Question: This page is supposed to show the selected policy number/plan details. Like the different components such. But it varies based on the policy number. Some can have 1 or some may have more than that. I managed to get the plan/component to work based on the number of component per policy number. But my funds invested header and component header cant display the value according to the policy number.
Display problem:
I tried doing the fund invested value but my component header will be gone. If not will be my component value will be place together with the funds invested header. What wrong with it ?
'''
Sub LinkName()
Dim i As Long, k As Long, b As Long, c As Long, f As Long 'For loop variable
Dim ShtUsedRange, ShtUsedRangeCol
Dim rw As Variant
Dim policynum As Variant
Dim lookup_range As Range
Dim box As Variant
Dim counter As Long, DetailsCounter As Long, FundInfoCounter As Long, FundAllocationCounter As Long
Dim a As Long, d As Long, e As Long, p As Long, m As Long
ShtUsedRange = ActiveSheet.UsedRange.Rows.Count
'Count the used rows in the Activesheet
ShtUsedRangeCol = ActiveSheet.UsedRange.Columns.Count
'Count the used Column in the Activesheet
rw = ActiveCell.Row
'Row number of the Selected Cell
policynum = ActiveSheet.Cells(rw, 3).Value
'policynum of the row selected
Set lookup_range = ThisWorkbook.Sheets("PolicyComponents").Range("c4:iv30000")
'set the range of the Policy details to search from
box = Application.VLookup(policynum, lookup_range, 1, False)
'to match the policy num to the policy details
counter = ThisWorkbook.Sheets("PolicyComponents").UsedRange.Rows.Count
'MsgBox counter
k = 16
Do While (ThisWorkbook.Sheets("Policy Viewer").Range("B" & k) <> "")
ThisWorkbook.Sheets("Policy Viewer").Rows(k & ":" & k).Delete
Loop
'delete the previous set of components
a = 16 'Start of Plan/Component
d = 21 'Start of Funds Invested
'Based On PolicyComponents Table
For i = 4 To counter Step 1
If ThisWorkbook.Sheets("PolicyComponents").Cells(i, 3).Value = box Then
ThisWorkbook.Sheets("Policy Viewer").Cells(a, 2).Value = ThisWorkbook.Sheets("PolicyComponents").Cells(i, 4).Value
'Policy Components
ThisWorkbook.Sheets("Policy Viewer").Cells(a, 3).Value = ThisWorkbook.Sheets("PolicyComponents").Cells(i, 5).Value
'Status
ThisWorkbook.Sheets("Policy Viewer").Cells(a, 4).Value = ThisWorkbook.Sheets("PolicyComponents").Cells(i, 6).Value
'Life Assured
ThisWorkbook.Sheets("Policy Viewer").Cells(a, 5).Value = ThisWorkbook.Sheets("PolicyComponents").Cells(i, 7).Value
'Benefit Amt/ Sum Assured
ThisWorkbook.Sheets("Policy Viewer").Cells(a, 6).Value = ThisWorkbook.Sheets("PolicyComponents").Cells(i, 8).Value
'Premium
ThisWorkbook.Sheets("Policy Viewer").Cells(a, 7).Value = ThisWorkbook.Sheets("PolicyComponents").Cells(i, 9).Value
'Single Premium
ThisWorkbook.Sheets("Policy Viewer").Cells(a, 8).Value = ThisWorkbook.Sheets("PolicyComponents").Cells(i, 10).Value
'Premium Cessation Date
ThisWorkbook.Sheets("Policy Viewer").Cells(a, 9).Value = ThisWorkbook.Sheets("PolicyComponents").Cells(i, 11).Value
'Risk Commencement Date
ThisWorkbook.Sheets("Policy Viewer").Cells(a, 10).Value = ThisWorkbook.Sheets("PolicyComponents").Cells(i, 12).Value
'Risk Cessation Date
ThisWorkbook.Sheets("Policy Viewer").Cells(a, 11).Value = ThisWorkbook.Sheets("PolicyComponents").Cells(i, 13).Value
'Est. Total Paid
ThisWorkbook.Sheets("Policy Viewer").Rows(a + 1 & ":" & a + 1).Insert
'insert blank lines
a = a + 1
End If
Next i
'End of Plan/Component Table
'For Policy Details
DetailsCounter = ThisWorkbook.Sheets("PolicyDetails").UsedRange.Rows.Count
For b = 4 To DetailsCounter Step 1
If ThisWorkbook.Sheets("PolicyDetails").Cells(b, 3).Value = box Then
'POLICY VIEWER
ThisWorkbook.Sheets("Policy Viewer").Cells(2, 3).Value = ThisWorkbook.Sheets("PolicyDetails").Cells(b, 1).Value
'Policy Owner Name
ThisWorkbook.Sheets("Policy Viewer").Cells(3, 3).Value = ThisWorkbook.Sheets("PolicyDetails").Cells(b, 2).Value
'Plan Type
ThisWorkbook.Sheets("Policy Viewer").Cells(4, 3).Value = ThisWorkbook.Sheets("PolicyDetails").Cells(b, 3).Value
'Policy Num***
ThisWorkbook.Sheets("Policy Viewer").Cells(5, 3).Value = ThisWorkbook.Sheets("PolicyDetails").Cells(b, 4).Value
'Policy Status
ThisWorkbook.Sheets("Policy Viewer").Cells(6, 3).Value = ThisWorkbook.Sheets("PolicyDetails").Cells(b, 5).Value
'Payment Method
ThisWorkbook.Sheets("Policy Viewer").Cells(7, 3).Value = ThisWorkbook.Sheets("PolicyDetails").Cells(b, 6).Value
'Paid-To-Date
ThisWorkbook.Sheets("Policy Viewer").Cells(8, 3).Value = ThisWorkbook.Sheets("PolicyDetails").Cells(b, 7).Value
'Frequency
ThisWorkbook.Sheets("Policy Viewer").Cells(9, 3).Value = ThisWorkbook.Sheets("PolicyDetails").Cells(b, 8).Value
'Premium $
ThisWorkbook.Sheets("Policy Viewer").Cells(10, 3).Value = ThisWorkbook.Sheets("PolicyDetails").Cells(b, 9).Value
'Amt In Suspense
ThisWorkbook.Sheets("Policy Viewer").Cells(11, 3).Value = ThisWorkbook.Sheets("PolicyDetails").Cells(b, 16).Value
'Servicing Agent
ThisWorkbook.Sheets("Policy Viewer").Cells(7, 9).Value = ThisWorkbook.Sheets("PolicyDetails").Cells(b, 10).Value
'Life Assured
ThisWorkbook.Sheets("Policy Viewer").Cells(8, 9).Value = ThisWorkbook.Sheets("PolicyDetails").Cells(b, 11).Value
'Joint Life Assured
ThisWorkbook.Sheets("Policy Viewer").Cells(9, 9).Value = ThisWorkbook.Sheets("PolicyDetails").Cells(b, 12).Value
'2nd Joint Life Assured
ThisWorkbook.Sheets("Policy Viewer").Cells(10, 9).Value = ThisWorkbook.Sheets("PolicyDetails").Cells(b, 13).Value
'Joint PolicyOwner
ThisWorkbook.Sheets("Policy Viewer").Cells(11, 9).Value = ThisWorkbook.Sheets("PolicyDetails").Cells(b, 14).Value
'Assignees
ThisWorkbook.Sheets("Policy Viewer").Cells(12, 9).Value = ThisWorkbook.Sheets("PolicyDetails").Cells(b, 15).Value
'Trustees
ThisWorkbook.Sheets("Policy Viewer").Cells(2, 9).Value = ThisWorkbook.Sheets("PolicyValues").Cells(b, 4).Value
'Est ILP Surrender Value
ThisWorkbook.Sheets("Policy Viewer").Cells(3, 9).Value = ThisWorkbook.Sheets("PolicyValues").Cells(b, 5).Value
'Gross Surrender Value
ThisWorkbook.Sheets("Policy Viewer").Cells(4, 9).Value = ThisWorkbook.Sheets("PolicyValues").Cells(b, 6).Value
'Gross Cash Bonus
ThisWorkbook.Sheets("Policy Viewer").Cells(5, 9).Value = ThisWorkbook.Sheets("PolicyValues").Cells(b, 7).Value
'Total Cashback
ThisWorkbook.Sheets("Policy Viewer").Cells(6, 9).Value = ThisWorkbook.Sheets("PolicyValues").Cells(b, 8).Value
'Est Total Paid
End If
Next b
'End of Policy Details (B2:I12)
=====================================================================
xxxxxxxxxxxxxxxxxxxxxI think problem lies herexxxxxxxxxxxxxxxxxxxxxxx
=====================================================================
p = 21
'For Funds Invested table
Do While (ThisWorkbook.Sheets("Policy Viewer").Range("B" & p) <> "")
ThisWorkbook.Sheets("Policy Viewer").Rows(p & ":" & p).Delete
Loop
FundInfoCounter = ThisWorkbook.Sheets("Fund Information").UsedRange.Rows.Count
For c = 4 To FundInfoCounter Step 1
If ThisWorkbook.Sheets("Fund Information").Cells(c, 3).Value = box Then
ThisWorkbook.Sheets("Policy Viewer").Cells(d, 2).Value = ThisWorkbook.Sheets("Fund Information").Cells(c, 4).Value
'Funds Invested
ThisWorkbook.Sheets("Policy Viewer").Cells(d, 3).Value = ThisWorkbook.Sheets("Fund Information").Cells(c, 5).Value
'Unit Balance
ThisWorkbook.Sheets("Policy Viewer").Cells(d, 4).Value = ThisWorkbook.Sheets("Fund Information").Cells(c, 6).Value
'Bid Price
ThisWorkbook.Sheets("Policy Viewer").Cells(d, 5).Value = ThisWorkbook.Sheets("Fund Information").Cells(c, 7).Value
'Unit Value
ThisWorkbook.Sheets("Policy Viewer").Cells(d, 6).Value = ThisWorkbook.Sheets("Fund Information").Cells(c, 8).Value
'Unit Value as at
ThisWorkbook.Sheets("Policy Viewer").Rows(d + 1 & ":" & d + 1).Insert
'insert blank lines
d = d + 1
End If
Next c
'End of Fund Invested Table
m = p + 3
e = 24 ' start of component
'For Components Table
Do While (ThisWorkbook.Sheets("Policy Viewer").Range("B" & m) <> "")
ThisWorkbook.Sheets("Policy Viewer").Rows(m & ":" & m).Delete
Loop
FundAllocationCounter = ThisWorkbook.Sheets("Fund Allocation").UsedRange.Rows.Count
For f = 4 To FundAllocationCounter Step 1
If ThisWorkbook.Sheets("Fund Allocation").Cells(f, 3).Value = box Then
ThisWorkbook.Sheets("Policy Viewer").Cells(e, 2).Value = ThisWorkbook.Sheets("Fund Allocation").Cells(f, 4).Value
'Component
ThisWorkbook.Sheets("Policy Viewer").Cells(e, 3).Value = ThisWorkbook.Sheets("Fund Allocation").Cells(f, 5).Value
'Fund Invested
ThisWorkbook.Sheets("Policy Viewer").Cells(e, 6).Value = ThisWorkbook.Sheets("Fund Allocation").Cells(f, 6).Value
'Percentage
ThisWorkbook.Sheets("Policy Viewer").Rows(e + 1 & ":" & e + 1).Insert
'insert blank lines
End If
Next f
'End of Components Table
=====================================================================
xxxxxxxxxxxxxxxxxxxxxxxxxxxxxxxxxxxxxxxxxxxxxxxxxxxxxxxxxxxxxxxxxxxxx
=====================================================================
End Sub
'''

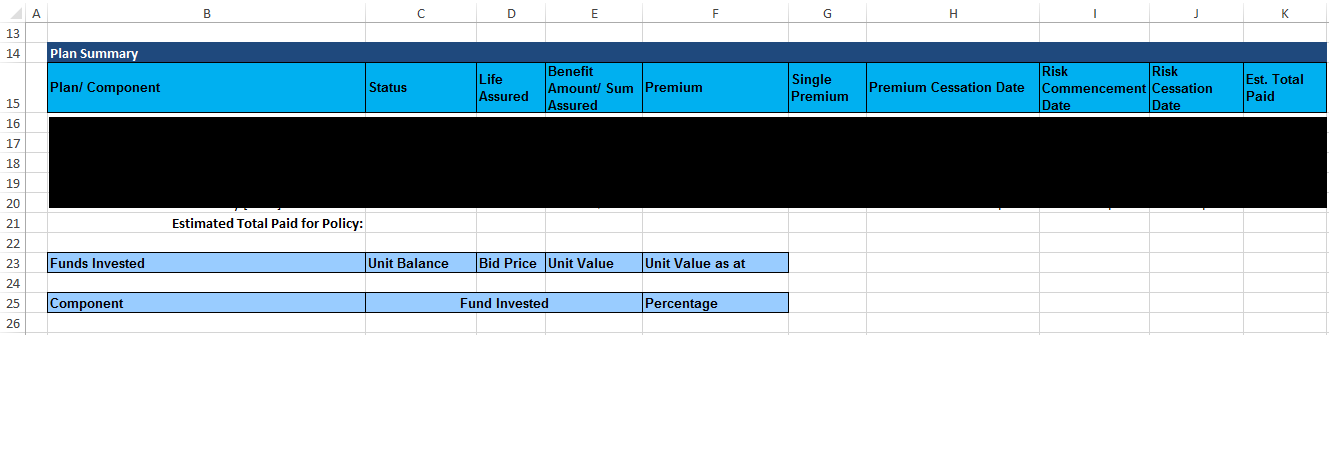
Answer: I'm not sure if this question belongs to the code review section but i will give it a try.
Your problem is you are loosing track of your last used row number. You start adding rows and then deleting rows without.....i don't know whats in your mind :D
Check this line:
'''
p = 21
'For Funds Invested table
Do While (ThisWorkbook.Sheets("Policy Viewer").Range("B" & p) <> "")
ThisWorkbook.Sheets("Policy Viewer").Rows(p & ":" & p).Delete
Loop
'''
You are telling blindly your funds invested table starts at row 21 regardless how big your plan summary is and start deleting rows!!!!. Your plan summary could end up having 100 lines. >>
Check this code (same issue):
you are inserting new rows in the funds invested section as long as there are enough data available from the next sheet.
'''
ThisWorkbook.Sheets("Policy Viewer").Cells(d, 6).Value = ThisWorkbook.Sheets("Fund Information").Cells(c, 8).Value
'Unit Value as at
ThisWorkbook.Sheets("Policy Viewer").Rows(d + 1 & ":" & d + 1).Insert
'insert blank lines
d = d + 1
End If
Next c
'End of Fund Invested Table
'''
and then you are telling vba your "component" section starts at row 24 regardless how many rows you have inserted in the "funds invested section"
'''
m = p + 3
e = 24 ' start of component
'For Components Table
Do While (ThisWorkbook.Sheets("Policy Viewer").Range("B" & m) <> "")
ThisWorkbook.Sheets("Policy Viewer").Rows(m & ":" & m).Delete
Loop
'''
should be at least greater or equal to d because d is the last row number you were using/inserting. it cannot be p because p is still 21.
You have three options.
- - -